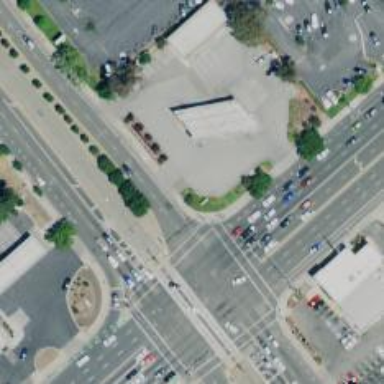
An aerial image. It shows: Solid stop line on the road.